Question: I'd like to get the right and left "gutter" widths for a UITableView. Is there some way to access them?

I'm looking for a programmatic way to do this, especially because it's different on iPhone and iPad.
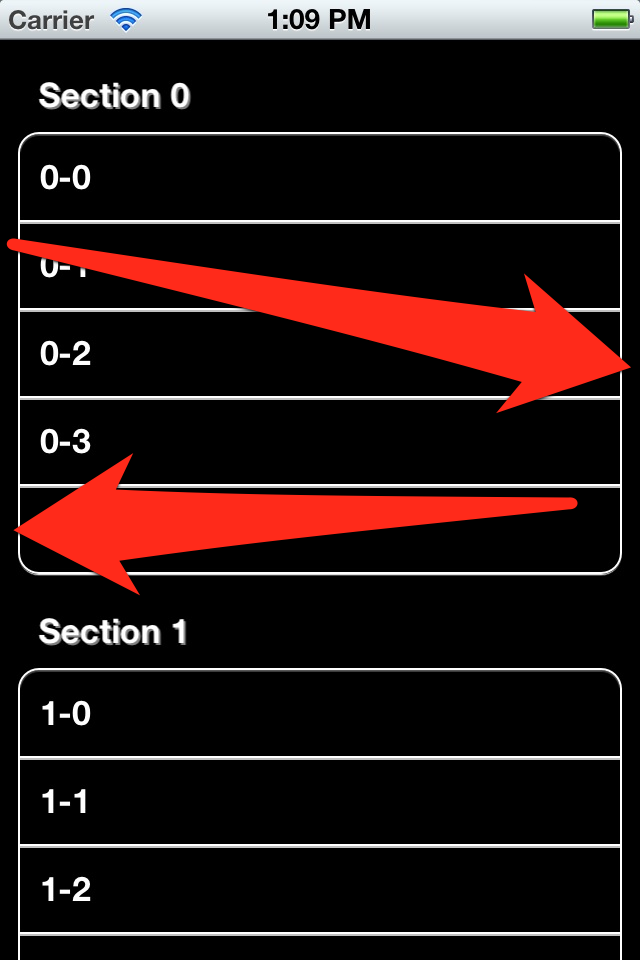
Answer: There shouldn't be a situation when you need to use such a value but if you want to know, you can inspect the frame of '[UITableViewCell contentView]'. The whole cell has width equal to the width of the table, it's the 'contentView' that limits the area you can use.
'''
- (void)layoutSubviews {
[super layoutSubviews];
NSLog(@"Cell bounds: %@", NSStringFromCGRect(self.bounds));
NSLog(@"Cell content view frame: %@", NSStringFromCGRect(self.contentView.frame));
}
'''
Outputs (on a full screen grouped table, iPhone):
> Cell bounds: {{0, 0}, {320, 67}}
Cell content view frame: {{10, 1}, {300, 65}}